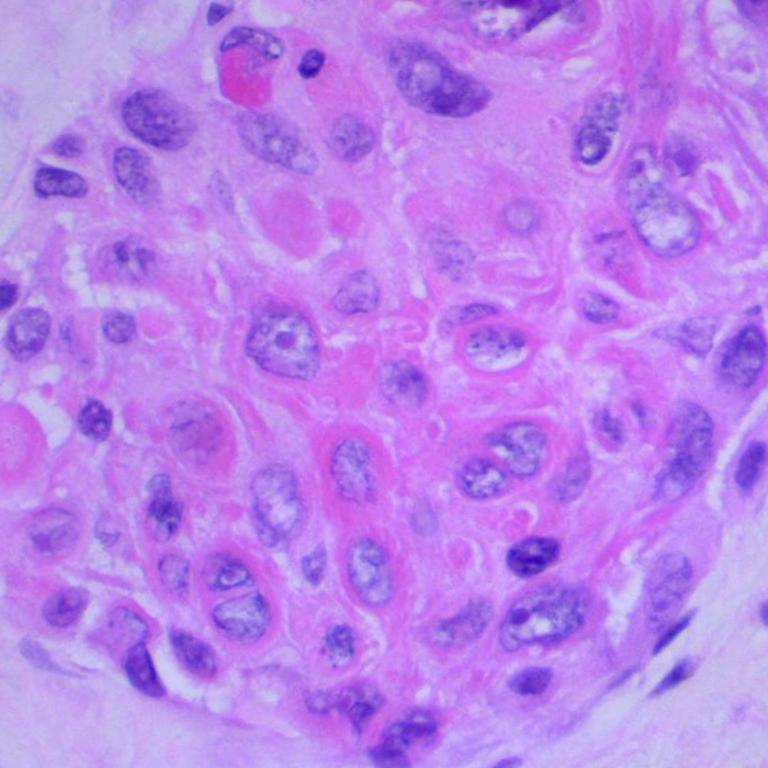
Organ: lung
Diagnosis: squamous carcinomas